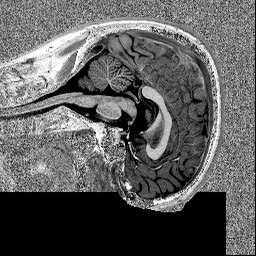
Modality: MP2RAGE
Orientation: sagittal
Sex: male